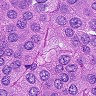
Metastatic tissue present: yes